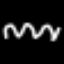
Label: squiggle